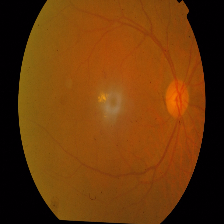
Diabetic retinopathy grade: Proliferative DR